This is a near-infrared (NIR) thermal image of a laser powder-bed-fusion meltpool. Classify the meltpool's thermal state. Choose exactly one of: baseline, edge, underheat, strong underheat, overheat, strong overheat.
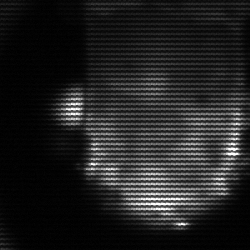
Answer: baseline